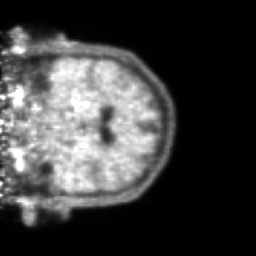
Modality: PET
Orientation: coronal
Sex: male
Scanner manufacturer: ge